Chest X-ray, PA view. Patient: 55 years old, sex F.
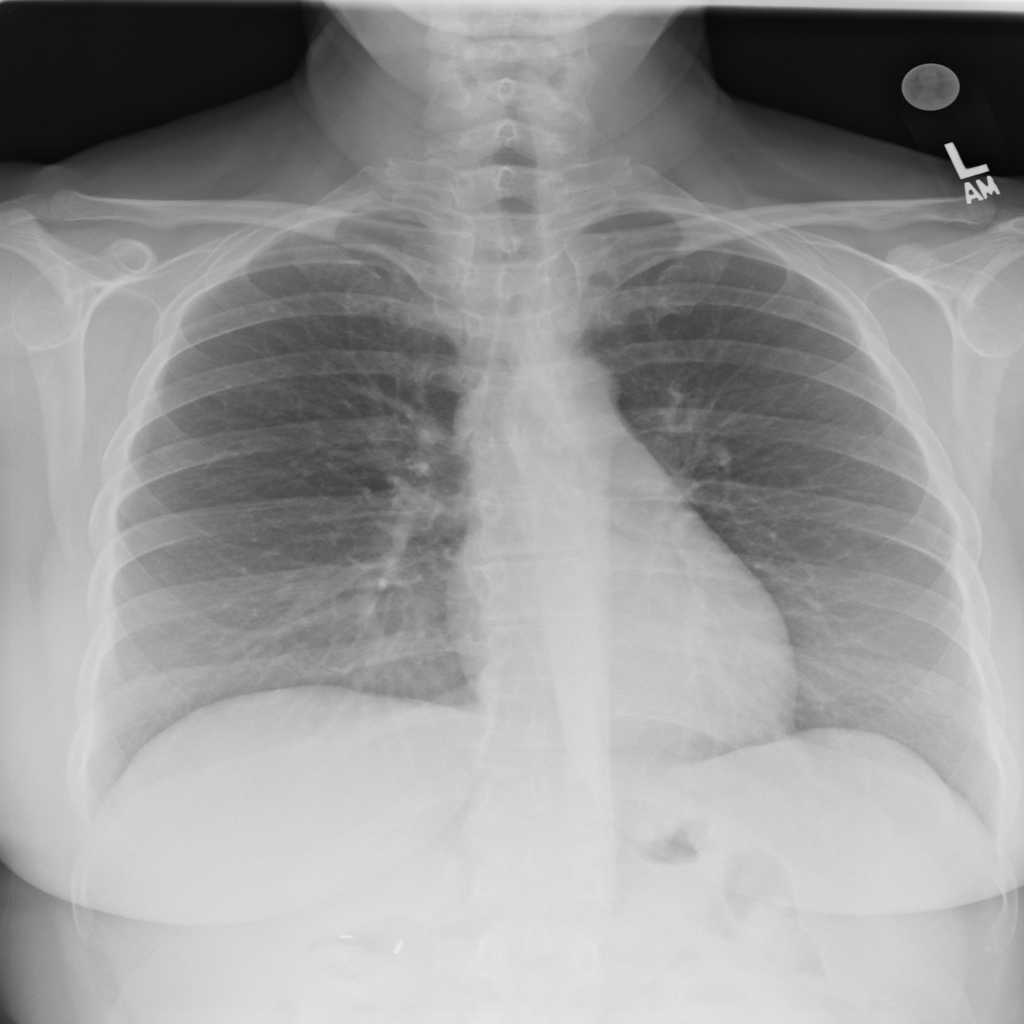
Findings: No Finding